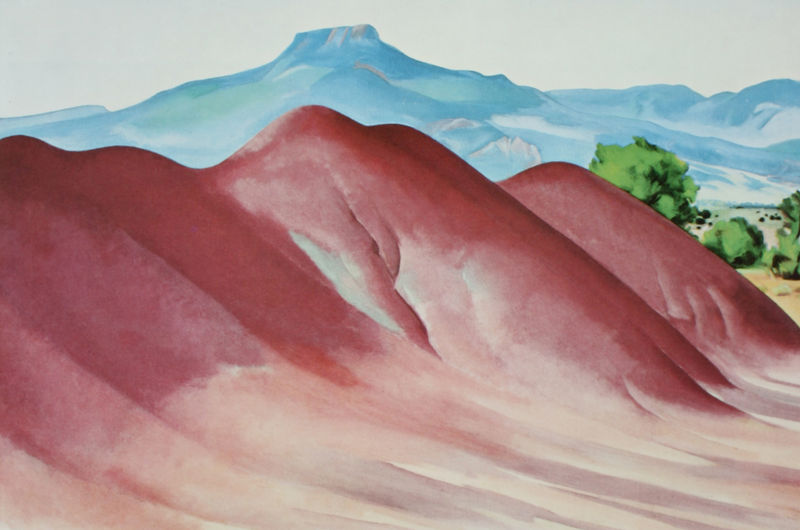
Titel: Pedernal and Red Hills
Künstler: Georgia O'Keeffe
Institution: Privatsammlung
Schlagwörter: berg, blau, gemälde, himmel, bäume, grün, landschaft, weiss, zeichnung, rot, malerei, hügel, rosa, japan, berge, farben, gebirge, farbe, grafik, graphik, violett, naiv, vulkan, zechnung, gleichmässig, verbläuen, o'eeffe, blaurot, rotz, fuji